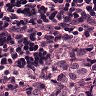
Metastatic tissue present: yes